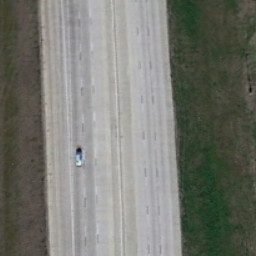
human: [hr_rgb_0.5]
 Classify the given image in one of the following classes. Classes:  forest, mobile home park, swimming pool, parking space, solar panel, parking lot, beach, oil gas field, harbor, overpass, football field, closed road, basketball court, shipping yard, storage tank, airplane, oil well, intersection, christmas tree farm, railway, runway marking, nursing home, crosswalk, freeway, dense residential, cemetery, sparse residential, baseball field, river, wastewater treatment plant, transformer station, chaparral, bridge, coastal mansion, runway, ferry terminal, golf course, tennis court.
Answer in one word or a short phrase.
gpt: freeway